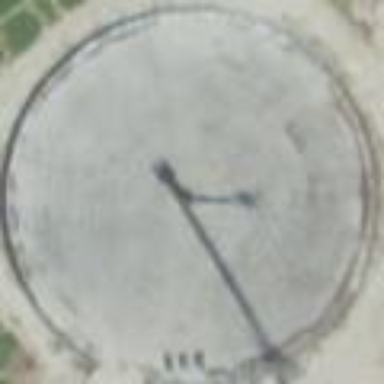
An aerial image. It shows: Bunker silo building used for storing crops.